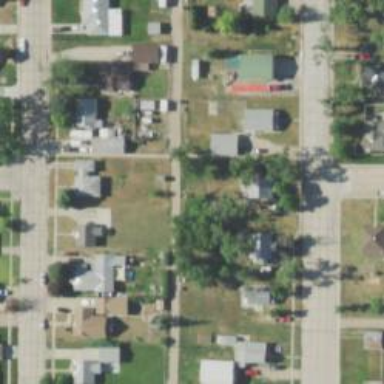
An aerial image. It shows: Alley classified as service road.